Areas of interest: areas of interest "Temple"
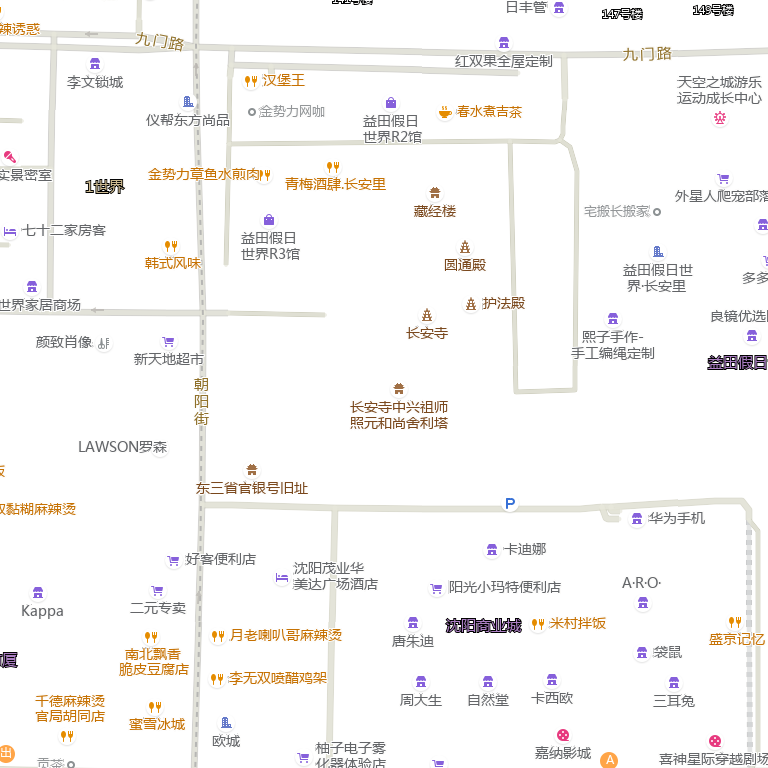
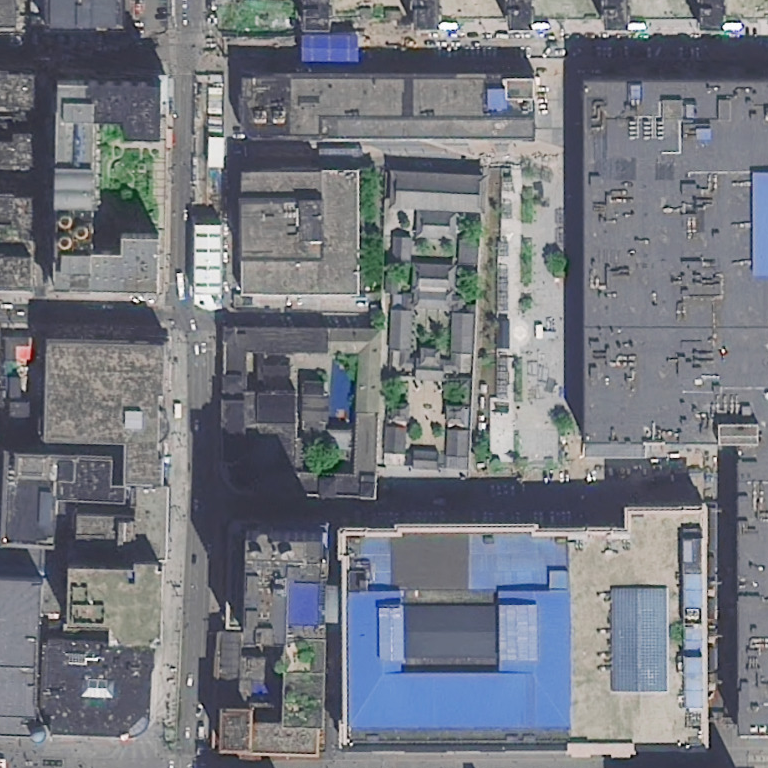